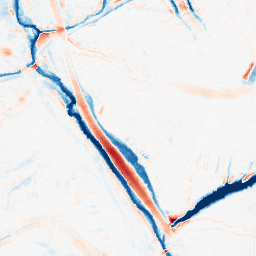
Category: morphological
Decomposition family: morphological
Decomposition parameters: operation: average
size: 10
Upsampling method: fft_zeropad
Upsampling parameters: scale: 8
Upsampling scale: 8